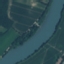
Land use / land cover class: River